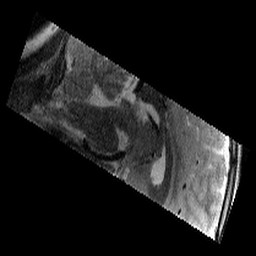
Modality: T2w
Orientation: sagittal
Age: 9
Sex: male
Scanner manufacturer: siemens
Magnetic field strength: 3 T
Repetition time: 9.23 s
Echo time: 0.067 s